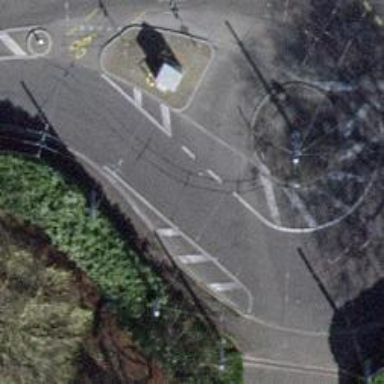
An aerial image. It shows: Asphalt road classified as unclassified with trolley wires.